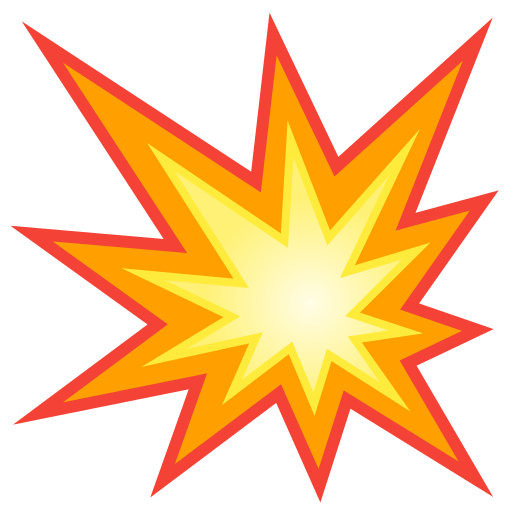
Emoji: 💥